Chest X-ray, PA view. Patient: 36 years old, sex F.
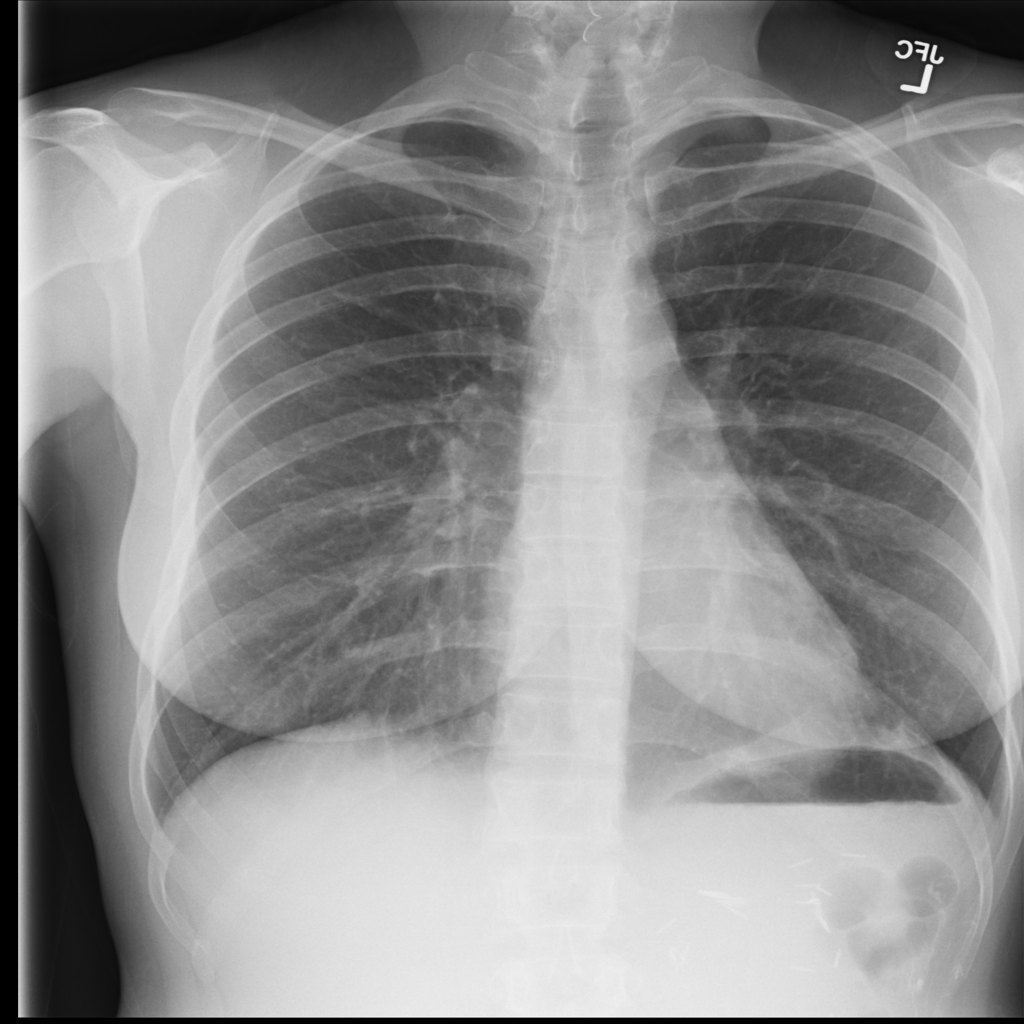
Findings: Atelectasis